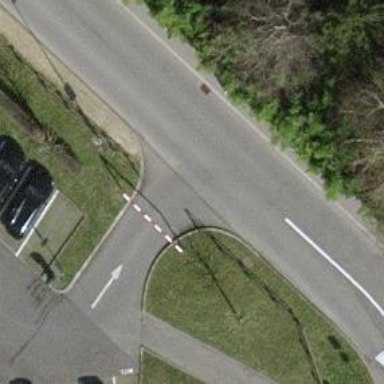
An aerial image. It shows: Residential road with asphalt surface. There is sidewalk on the left side.